Question: A continuation to this : <URL>
based on the suggestion, I have been trying to add support for Batch in the same Flink application which was using the Datastream API's.
The logic is something like this :
'''
streamExecutionEnvironment.setRuntimeMode(RuntimeExecutionMode.BATCH);
streamExecutionEnvironment.readTextFile("fileName")
.process(process function which transforms input)
.assignTimestampsAndWatermarks(WatermarkStrategy
.<DetectionEvent>forBoundedOutOfOrderness(orderness)
.withTimestampAssigner(
(SerializableTimestampAssigner<Event>) (event, l) -> event.getEventTime()))
.keyBy(keyFunction)
.window(TumblingEventWindows(Time.of(x days))
.process(processWindowFunction);
'''
Based on the public docs, my understanding was that i simply needed to change the source to a bounded one. However the above processing keeps on failing at the event trigger after the windowing step with the below exception :
'''
java.lang.IllegalStateException: Checkpointing is not allowed with sorted inputs.
at org.apache.flink.util.Preconditions.checkState(Preconditions.java:193)
at org.apache.flink.streaming.runtime.tasks.OneInputStreamTask.init(OneInputStreamTask.java:99)
at org.apache.flink.streaming.runtime.tasks.StreamTask.executeRestore(StreamTask.java:552)
at org.apache.flink.streaming.runtime.tasks.StreamTask.runWithCleanUpOnFail(StreamTask.java:647)
at org.apache.flink.streaming.runtime.tasks.StreamTask.restore(StreamTask.java:537)
at org.apache.flink.runtime.taskmanager.Task.doRun(Task.java:764)
at org.apache.flink.runtime.taskmanager.Task.run(Task.java:571)
at java.base/java.lang.Thread.run(Thread.java:829)
'''
The input file contains the historical events for multiple keys. The data for a given key is sorted, but the overall data is not. I have also added an event at the end of each key with the timestamp = MAX_WATERMARK to indicate end of keyed Stream. I tried it for a single key as well but the processing failed with the same exception.
Note: I have not enabled checkpointing.
I have also tried explicitly disabling checkpointing to no avail.
'''
env.getCheckpointConfig().disableCheckpointing();
'''
EDIT - 1
Adding more details :
I tried changing and using FileSource to read files but still getting the same exception.
'''
environment.fromSource(FileSource.forRecordStreamFormat(new TextLineFormat(), path).build(),
WatermarkStrategy.noWatermarks(),
"Text File")
'''
The first process step and key splitting works. However it fails after that. I tried removing windowing and adding a simple process step but it continues to fail.
There is no explicit Sink. The last process function simply updates a database.
<URL>

<URL>
<URL>
Is there something I'm missing ?
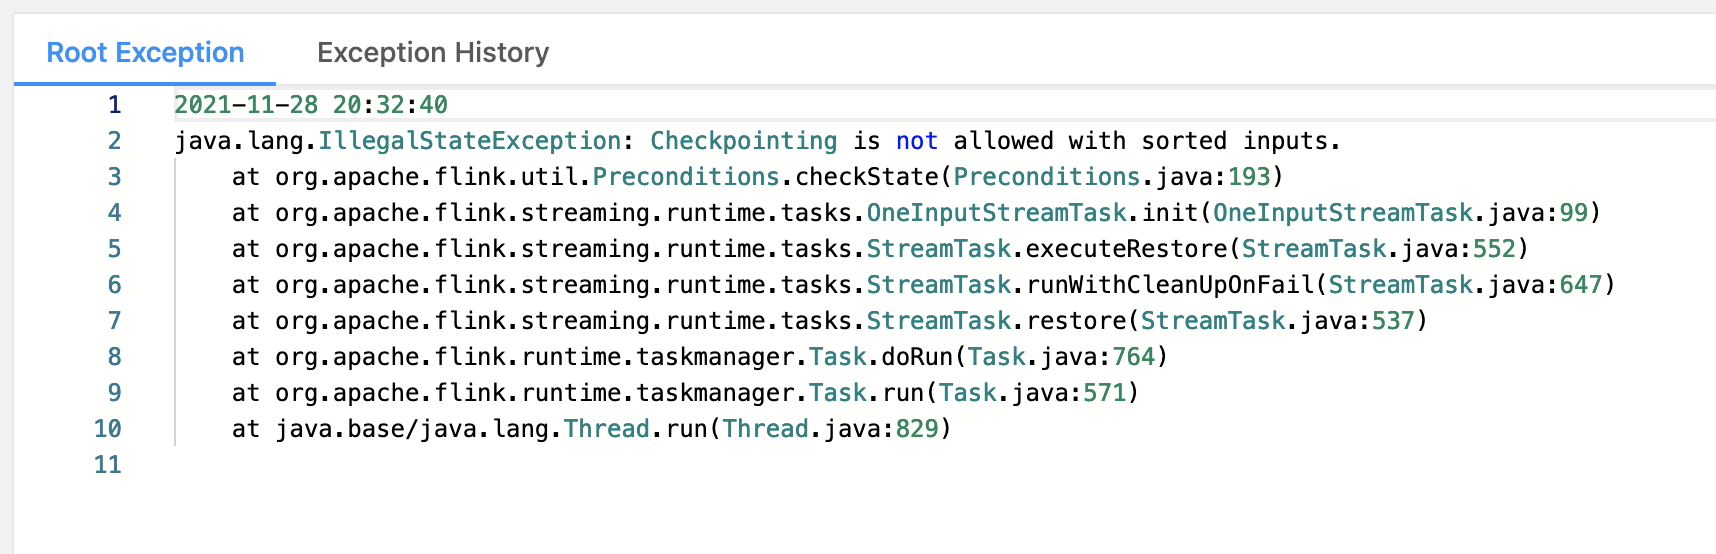
Answer: That exception can only be thrown if checkpointing is enabled. Perhaps you can a checkpointing interval configured in flink-conf.yaml?